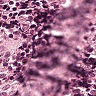
Metastatic tissue present: no